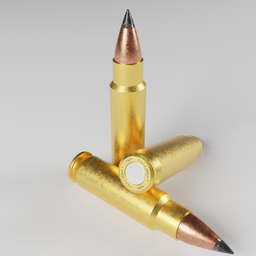
Label: tools